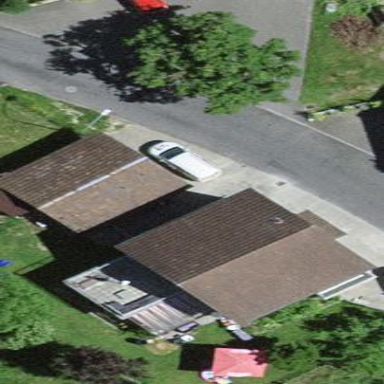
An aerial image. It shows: Garage building.